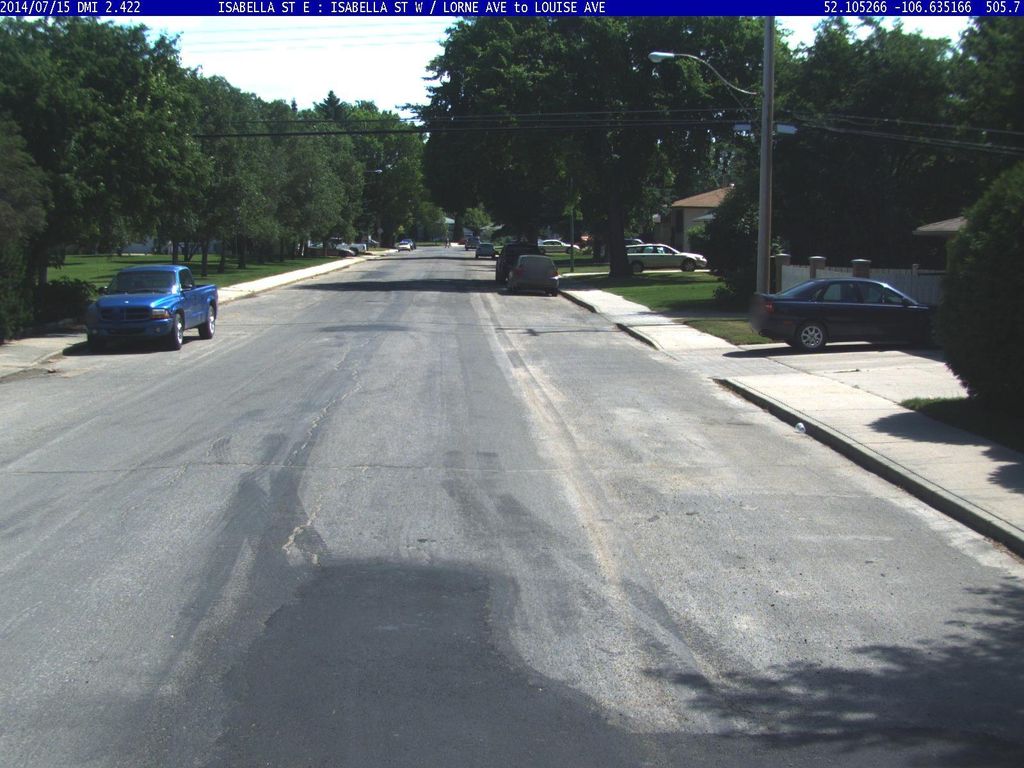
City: saskatoon